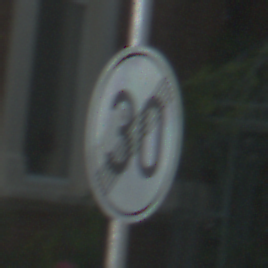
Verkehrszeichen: EndeGeschwindigkeit30
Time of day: Midday
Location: Outdoor (Suburban)
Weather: Clear
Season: NotSpecified
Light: Natural